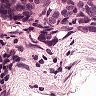
Metastatic tissue present: yes